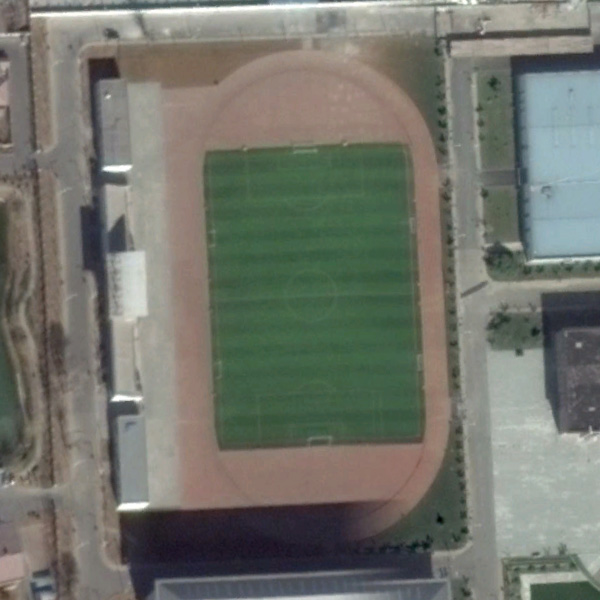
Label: Playground